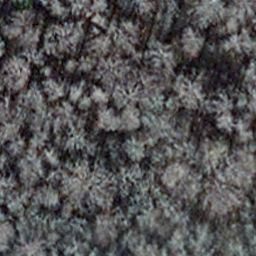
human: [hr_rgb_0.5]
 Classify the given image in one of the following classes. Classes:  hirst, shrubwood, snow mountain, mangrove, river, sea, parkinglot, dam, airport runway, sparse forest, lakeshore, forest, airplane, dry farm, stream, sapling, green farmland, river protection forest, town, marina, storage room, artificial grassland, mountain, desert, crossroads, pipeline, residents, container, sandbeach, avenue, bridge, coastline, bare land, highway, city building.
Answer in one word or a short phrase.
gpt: sapling